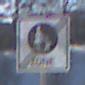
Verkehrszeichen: EndeFussgaengerzone
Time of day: MorningAfternoon
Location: Outdoor (Nature)
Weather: PartlyCloudy
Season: Winter
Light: Natural